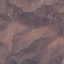
Label: HerbaceousVegetation